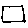
Label: square